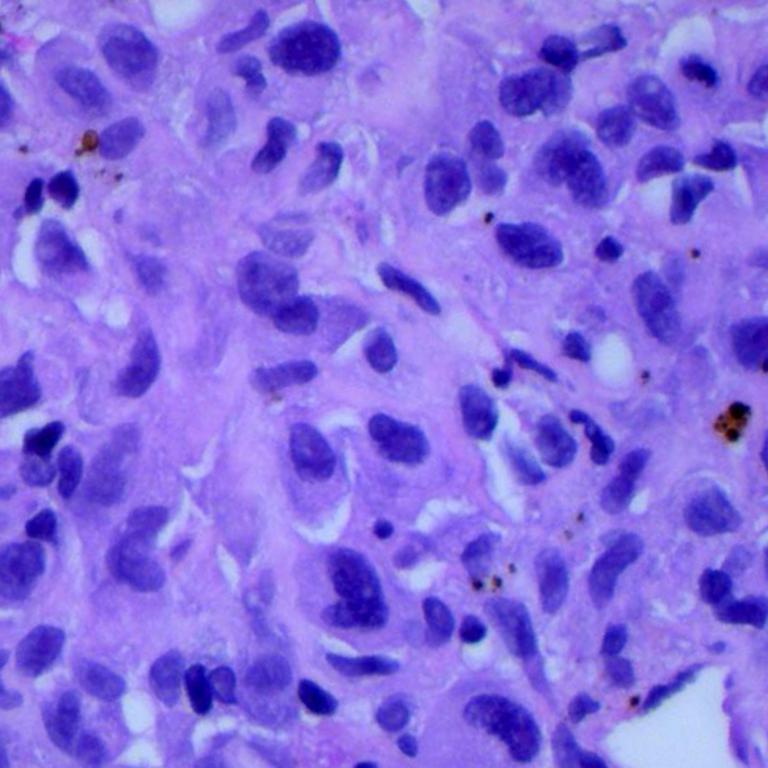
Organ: lung
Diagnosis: adenocarcinomas